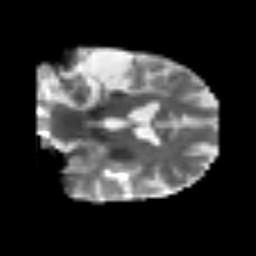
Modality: T2w
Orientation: coronal
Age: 58
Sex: male
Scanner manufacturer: siemens
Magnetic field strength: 3 T
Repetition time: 3.2 s
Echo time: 0.081 s